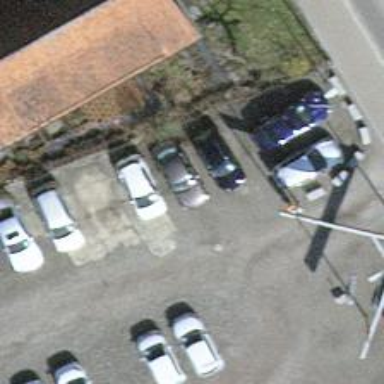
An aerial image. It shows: Asphalt parking aisle road for service vehicles.